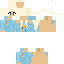
A female human skin with pale skin, wearing blonde bald dressed in a blue robe top and brown pants, featuring a closed mouth.